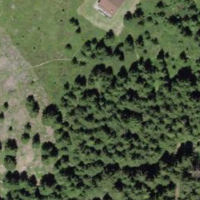
EUNIS habitat code: 43
Species observed at this site:
Nucifraga caryocatactes
Campanula barbata
Cirsium palustre